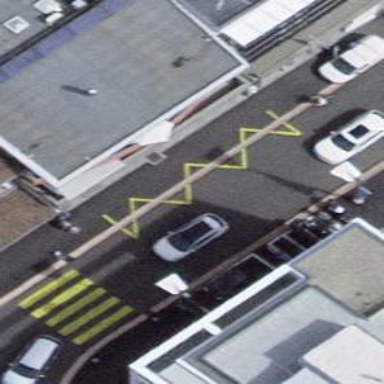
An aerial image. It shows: Bus stop with platform for public transport.